Question: All! I'am new in android app. Now I have some problem. I can't see the result of changing list right away (after updating listView in my ListFragment).
For example, i called method and I didn't see any changes on the screen. But if I touch ListFragment I will see all my changes.
'''
public class PointsListFragment extends ListFragment {
PlaceItemsAdapter adapter;
@Override
public void onActivityCreated(Bundle savedInstanceState) {
super.onActivityCreated(savedInstanceState);
adapter = new PlaceItemsAdapter(
getActivity(), R.layout.place_list_item,
new ArrayList<PlaceItem>());
setListAdapter(adapter);
adapter.notifyDataSetChanged();
}
public void addNewItem(int id, String address) {
adapter.items.add(new PlaceItem(id, address));
adapter.notifyDataSetChanged();
}
private class PlaceItemsAdapter extends ArrayAdapter<PlaceItem> {
private final int viewResourceId;
final public ArrayList<PlaceItem> items;
@Override
public int getCount() {
return items.size();
}
@Nullable
@Override
public PlaceItem getItem(int position) {
return items.get(position);
}
public PlaceItemsAdapter(Context context, int viewResourceId, ArrayList<PlaceItem> items) {
super(context, viewResourceId, items);
this.items = items;
this.viewResourceId = viewResourceId;
}
@Override
public View getView(int position, View convertView, ViewGroup parent) {
View v = convertView;
if (v == null) {
LayoutInflater vi = (LayoutInflater) getContext().getSystemService(Context.LAYOUT_INFLATER_SERVICE);
v = vi.inflate(viewResourceId, null);
}
PlaceItem placeItem = getItem(position);
TextView placeIdTextView = (TextView) v.findViewById(R.id.placeId);
placeIdTextView.setText(String.valueOf(placeItem.getId()));
TextView placeAddressView = (TextView) v.findViewById(R.id.placeAddress);
placeAddressView.setText(placeItem.getAddress());
if (selectedValue == position) {
v.setBackgroundResource(R.drawable.active_item);
}
return v;
}
}
}
'''
My activity xml
'''
<LinearLayout
android:layout_width="match_parent"
android:layout_height="match_parent"
android:orientation="vertical"[enter image description here][1]
android:padding="2dp">
>
<LinearLayout
android:layout_width="match_parent"
android:layout_height="wrap_content"
android:gravity="center"
android:background="@color/forBorder"
android:orientation="horizontal">
<Spinner
android:layout_width="match_parent"
android:layout_height="wrap_content"
android:id="@+id/spinner"
android:layout_weight="1" />
<TextView
android:text="prolozhit' marshrut"
android:textColor="@android:color/white"
android:layout_width="wrap_content"
android:layout_height="wrap_content" />
<ImageButton
android:layout_width="wrap_content"
android:layout_height="wrap_content"
android:background="@android:drawable/ic_media_ff" />
</LinearLayout>
<fragment
class="com.restfulrobot.cdcapplication.PointsListFragment"
android:layout_width="match_parent"
android:layout_height="match_parent"
android:id="@+id/list_frag" />
</LinearLayout>
'''
Image Example

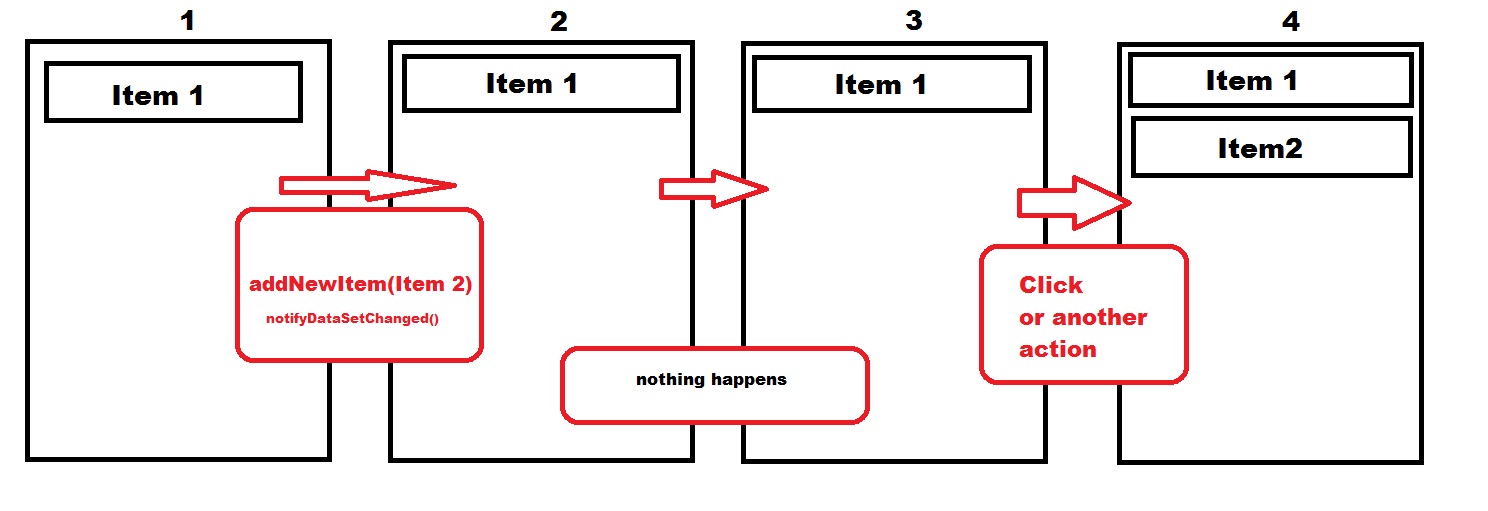
Answer: Thank you, ALL! I found the answer! I called method from another class (no Activity or Fragment). And now I also call method from another class, but i do it through Handler. And it really works fine now!
Something like that:
'''
Message msg = mainActivityHandler.obtainMessage(MainActivity.NEW_MESSAGE, someObjectToAdd);
mainActivityHandler.sendMessage(msg);
'''